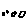
Label: circle